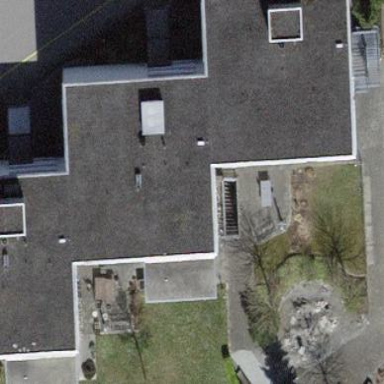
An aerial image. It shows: Dormitory building.